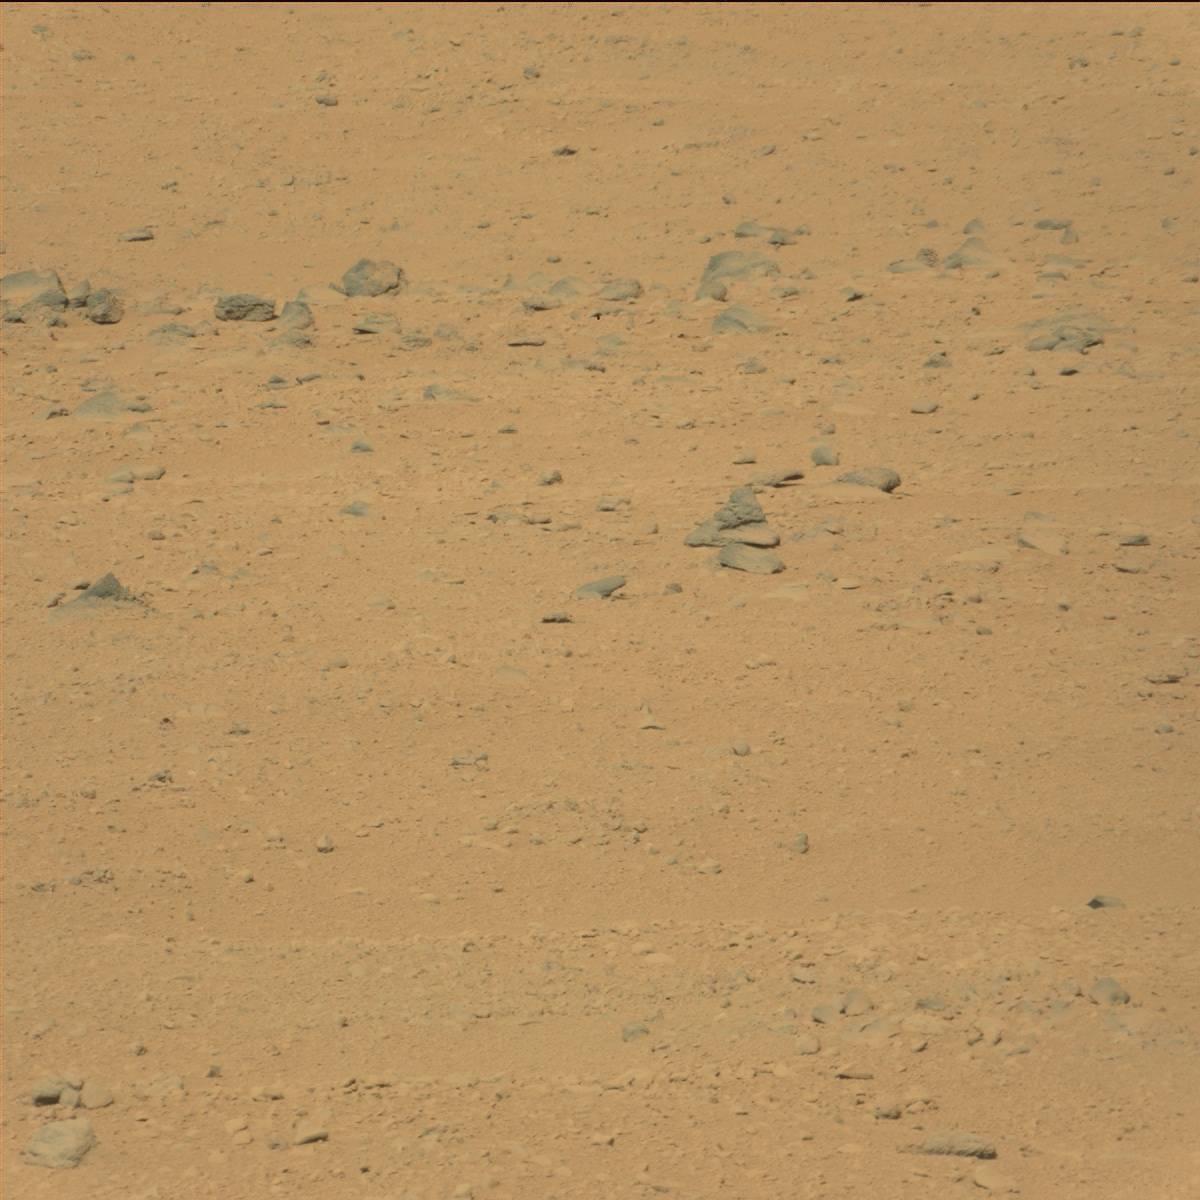
Terrain classes present: Bedrock, Rock, Sand / Soil